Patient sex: F
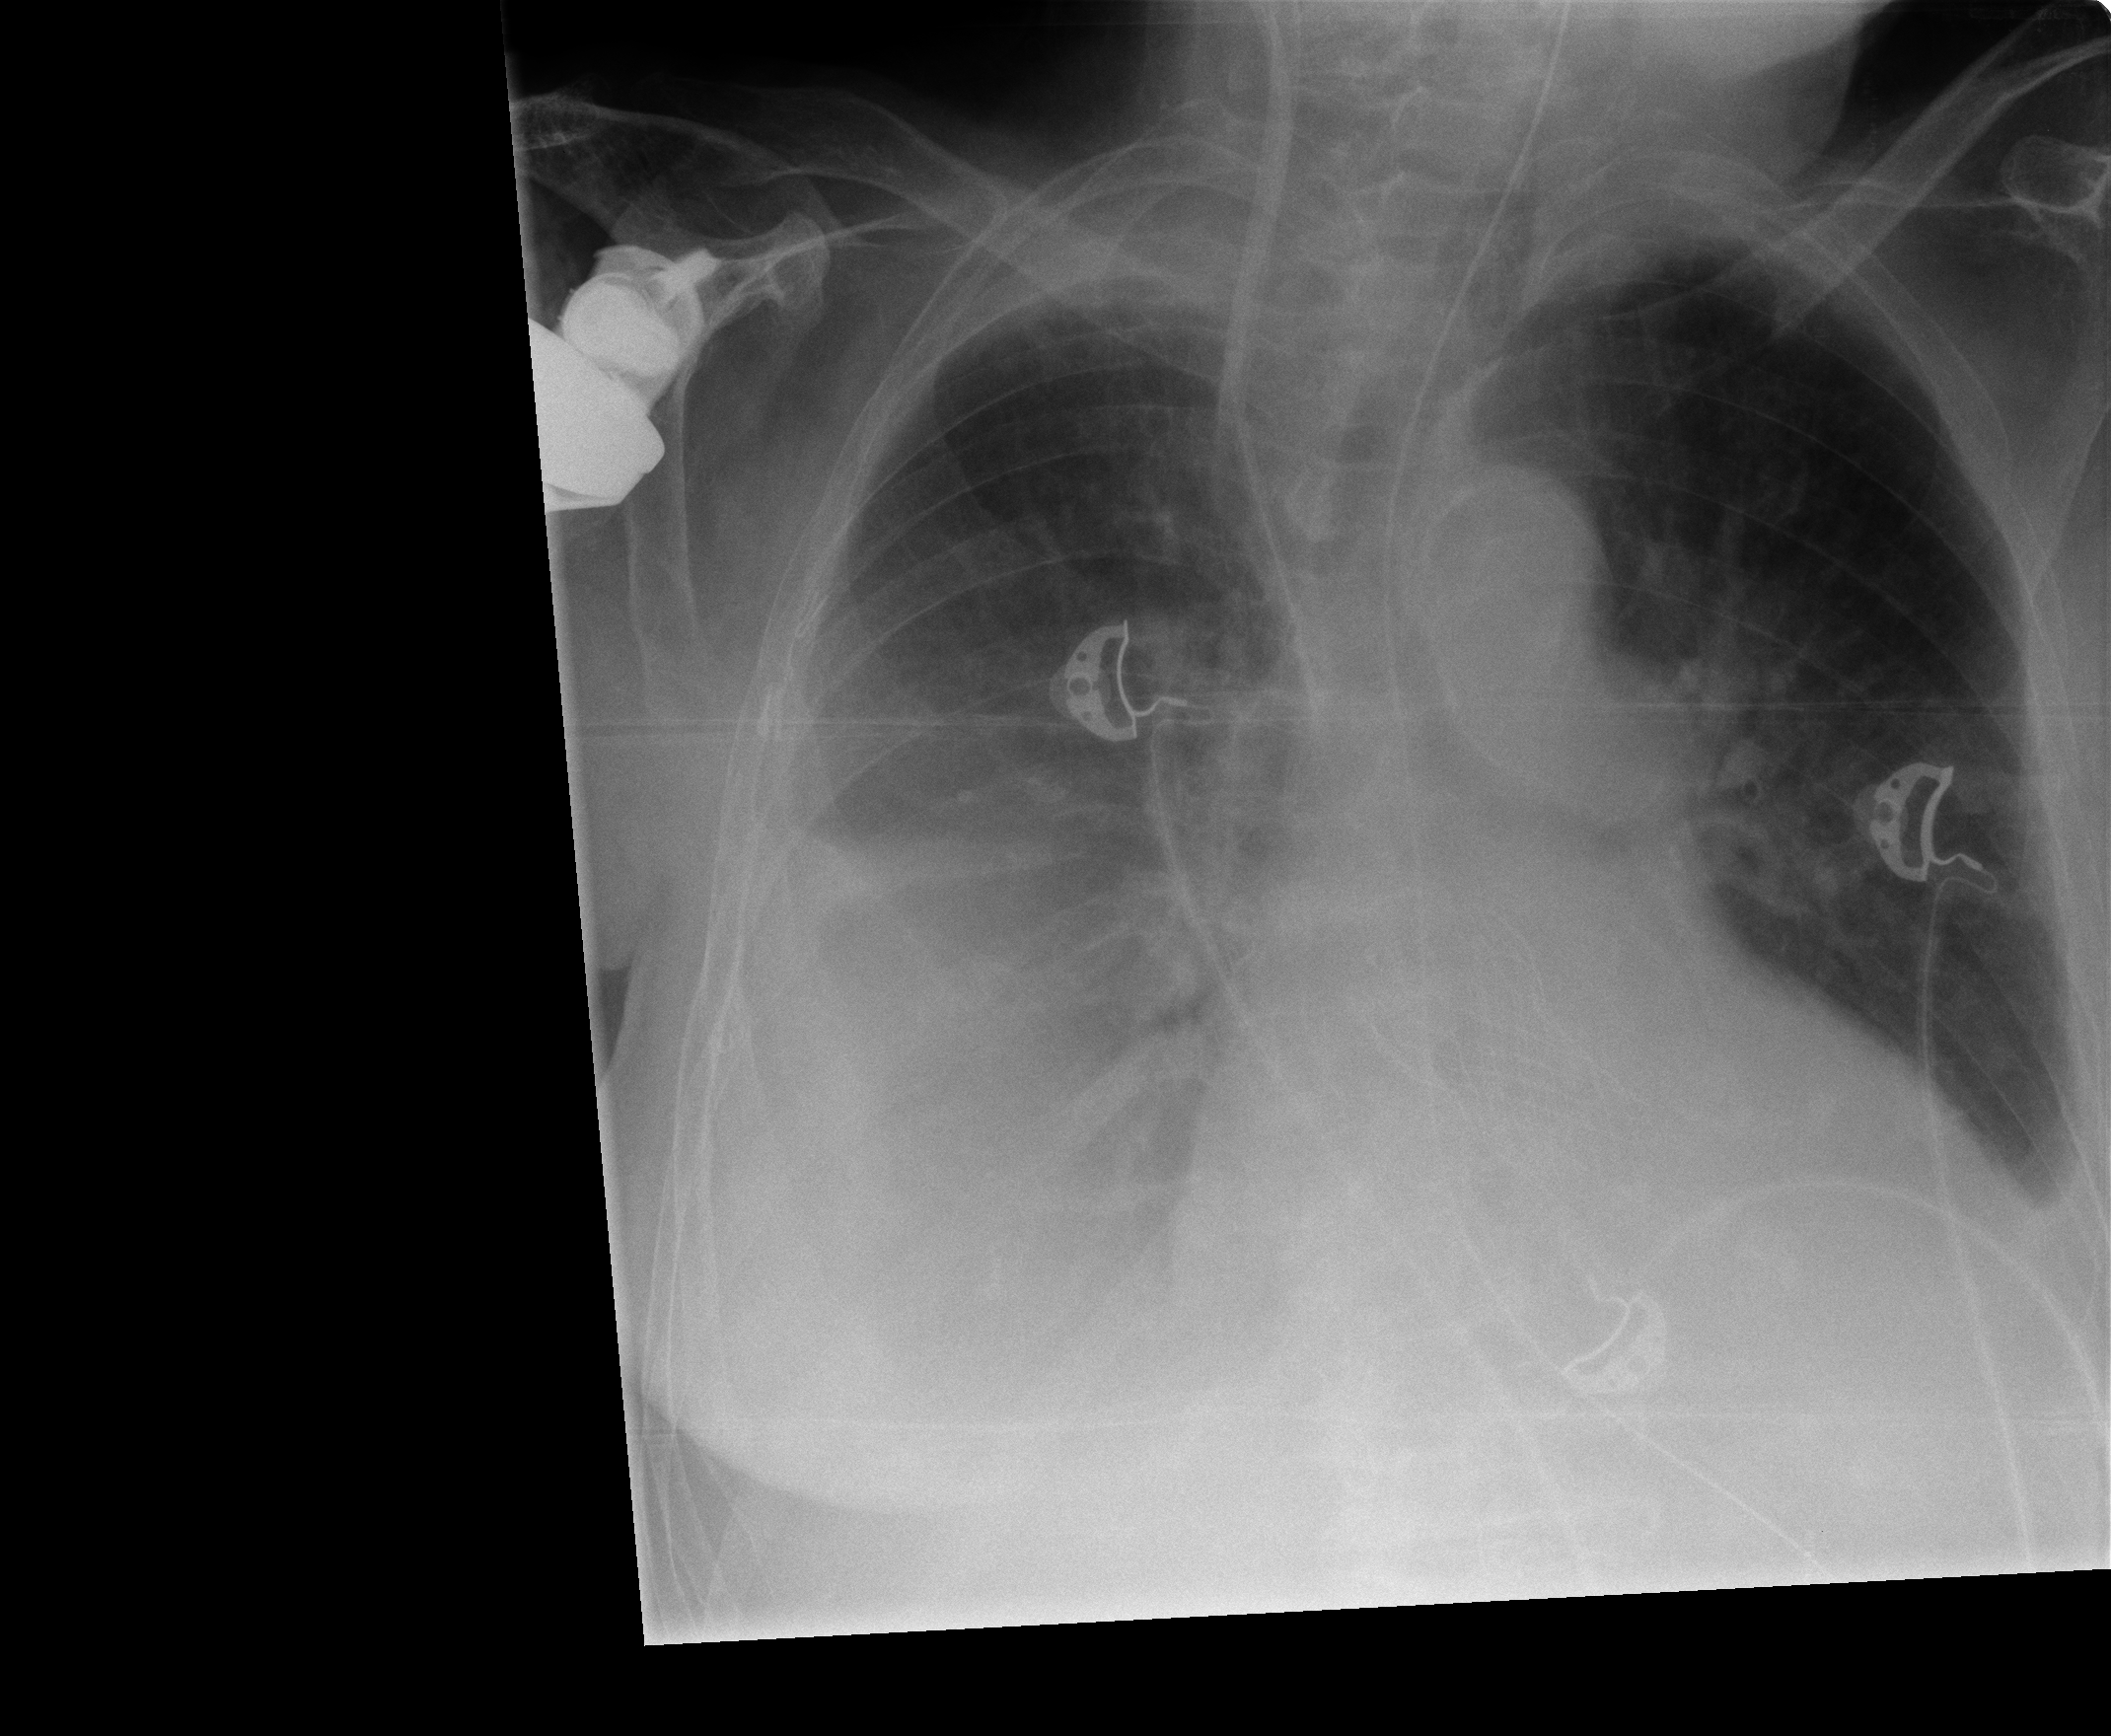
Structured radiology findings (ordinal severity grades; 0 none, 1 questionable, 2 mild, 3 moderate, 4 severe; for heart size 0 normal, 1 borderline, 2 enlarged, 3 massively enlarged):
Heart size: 2
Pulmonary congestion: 2
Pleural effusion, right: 3
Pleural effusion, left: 2
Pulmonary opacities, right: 2
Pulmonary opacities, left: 2
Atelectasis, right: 3
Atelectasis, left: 2